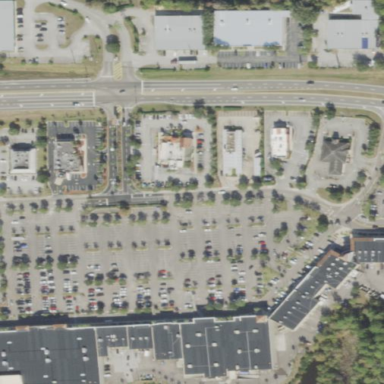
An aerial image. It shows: Retail area.